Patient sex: M
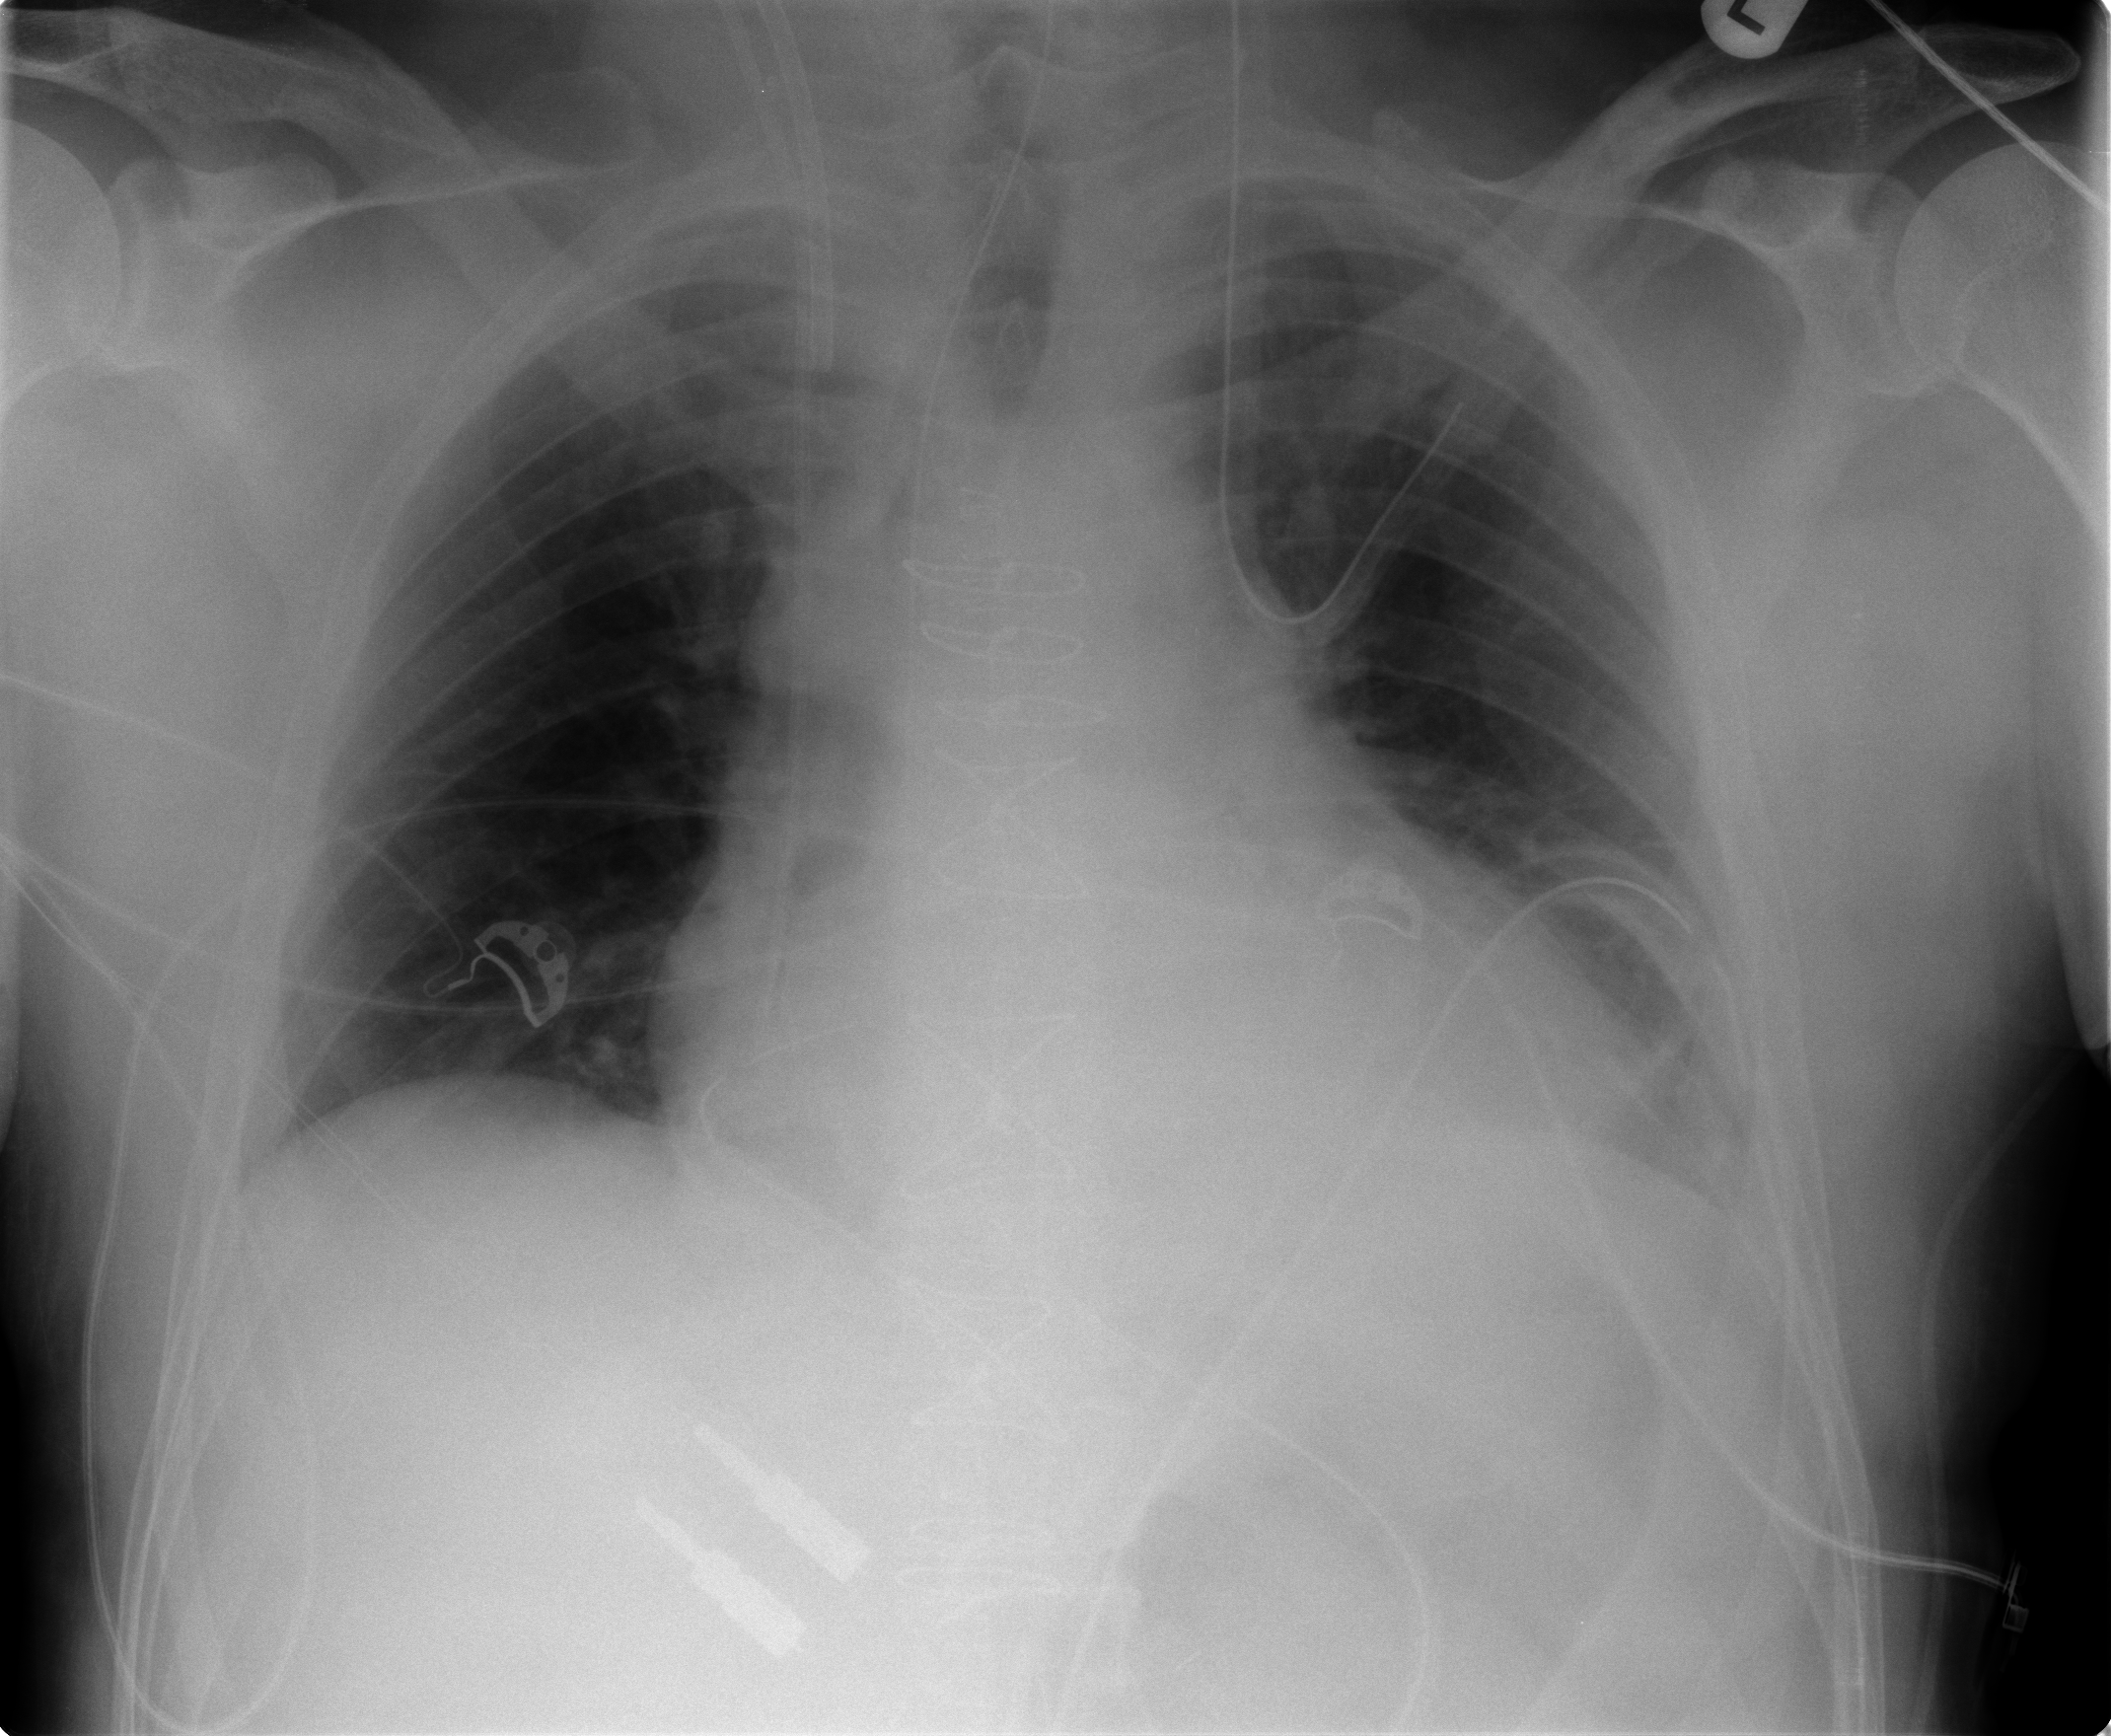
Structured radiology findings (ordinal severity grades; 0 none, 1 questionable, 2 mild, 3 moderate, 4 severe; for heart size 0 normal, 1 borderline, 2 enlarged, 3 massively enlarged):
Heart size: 2
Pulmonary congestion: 2
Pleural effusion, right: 1
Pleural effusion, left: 0
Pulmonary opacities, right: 0
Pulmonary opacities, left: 0
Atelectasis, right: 0
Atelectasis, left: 2